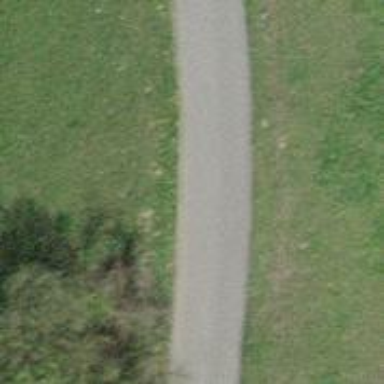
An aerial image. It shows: Residential road with asphalt surface and no sidewalk.